Question: Dont have any intellisense when creating a sample MVC3 app.

Config files are fine, project compiles and works as it should when ran...
Have MVC3 & MVC4 installed, same thing with each.
Have VS2010 & VS11 installed (running fine side by side), same thing here... no intellisense.
Errors:
'ViewData' is not declared. It may be inaccessible due to its protection level.
'Url' is not declared. It may be inaccessible due to its protection level.
'Partial' is not a member of 'System.Web.WebPages.Html.HtmlHelper'.
'ActionLink' is not a member of 'System.Web.WebPages.Html.HtmlHelper'.
The 'ActionLink' error should be trageting the Mvc library should it not?
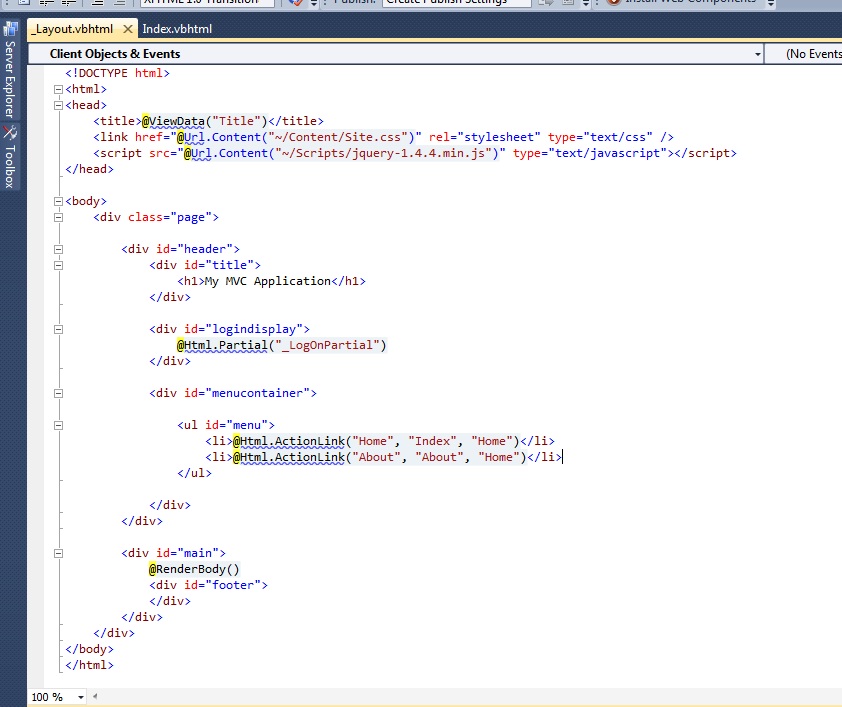
Answer: You don't worry. its a reported issue with visual studio. In the latest upgrade its not there. Me also was facing the same issue.